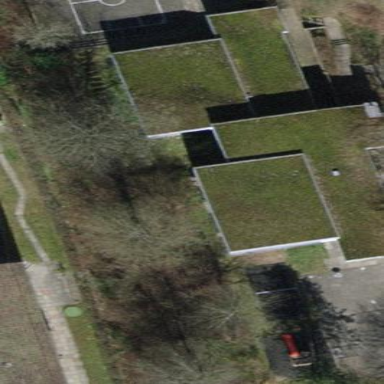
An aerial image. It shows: Kindergarten.